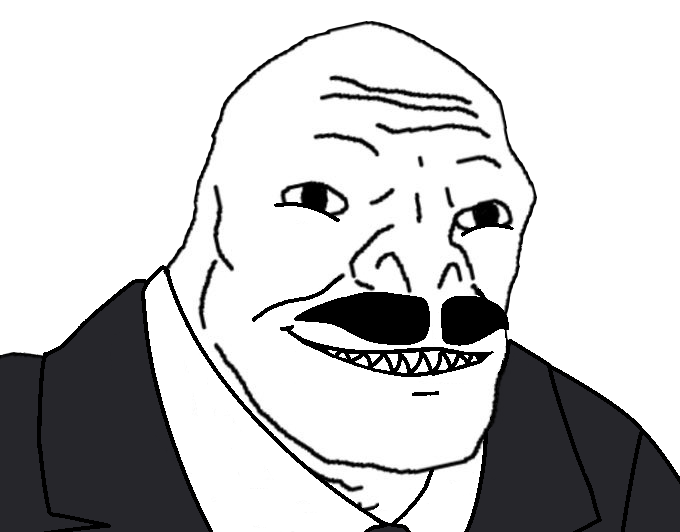
Label: 5_Craig